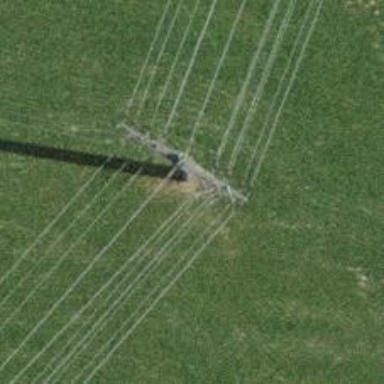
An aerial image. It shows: Power line in the image.